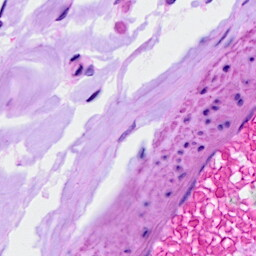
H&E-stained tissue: Ovarian